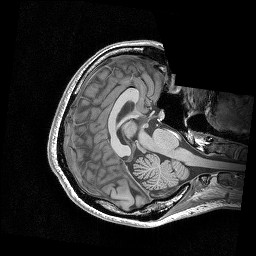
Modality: T1w
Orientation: axial